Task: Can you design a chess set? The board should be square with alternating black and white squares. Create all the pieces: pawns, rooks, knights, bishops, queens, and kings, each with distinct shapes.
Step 596:
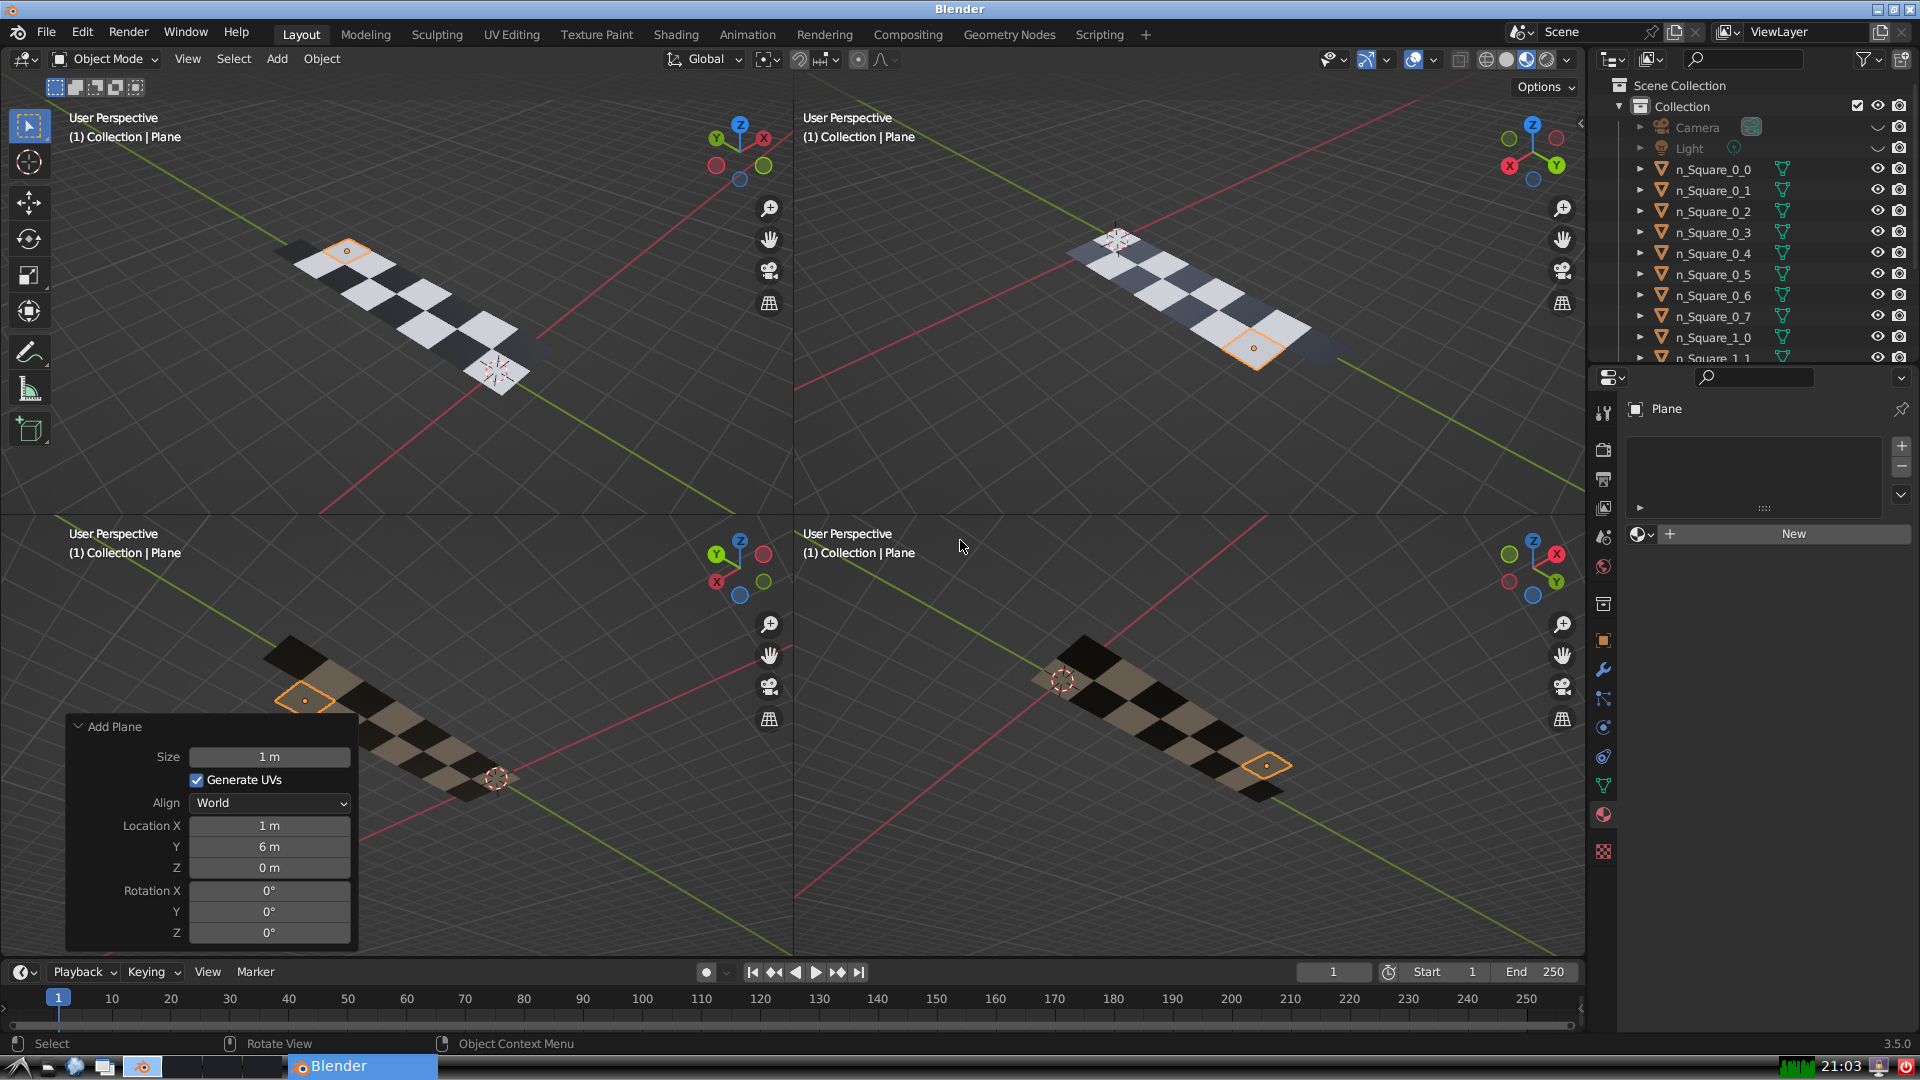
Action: {"mouse_move": [1608, 631]}